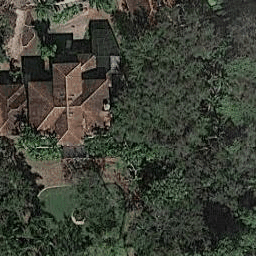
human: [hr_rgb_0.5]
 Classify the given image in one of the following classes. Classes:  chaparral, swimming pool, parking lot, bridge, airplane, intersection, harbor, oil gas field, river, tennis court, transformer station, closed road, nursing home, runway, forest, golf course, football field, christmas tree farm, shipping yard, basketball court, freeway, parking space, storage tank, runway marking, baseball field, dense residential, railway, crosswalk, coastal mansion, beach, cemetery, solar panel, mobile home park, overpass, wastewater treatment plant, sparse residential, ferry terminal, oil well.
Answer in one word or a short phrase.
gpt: sparse residential